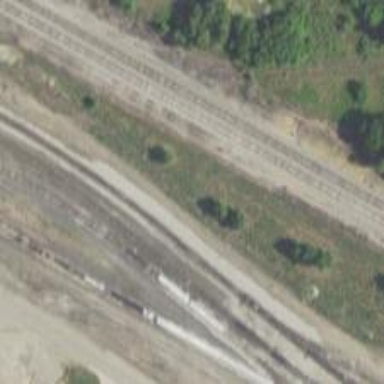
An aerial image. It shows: Railway siding with rails.